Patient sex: F
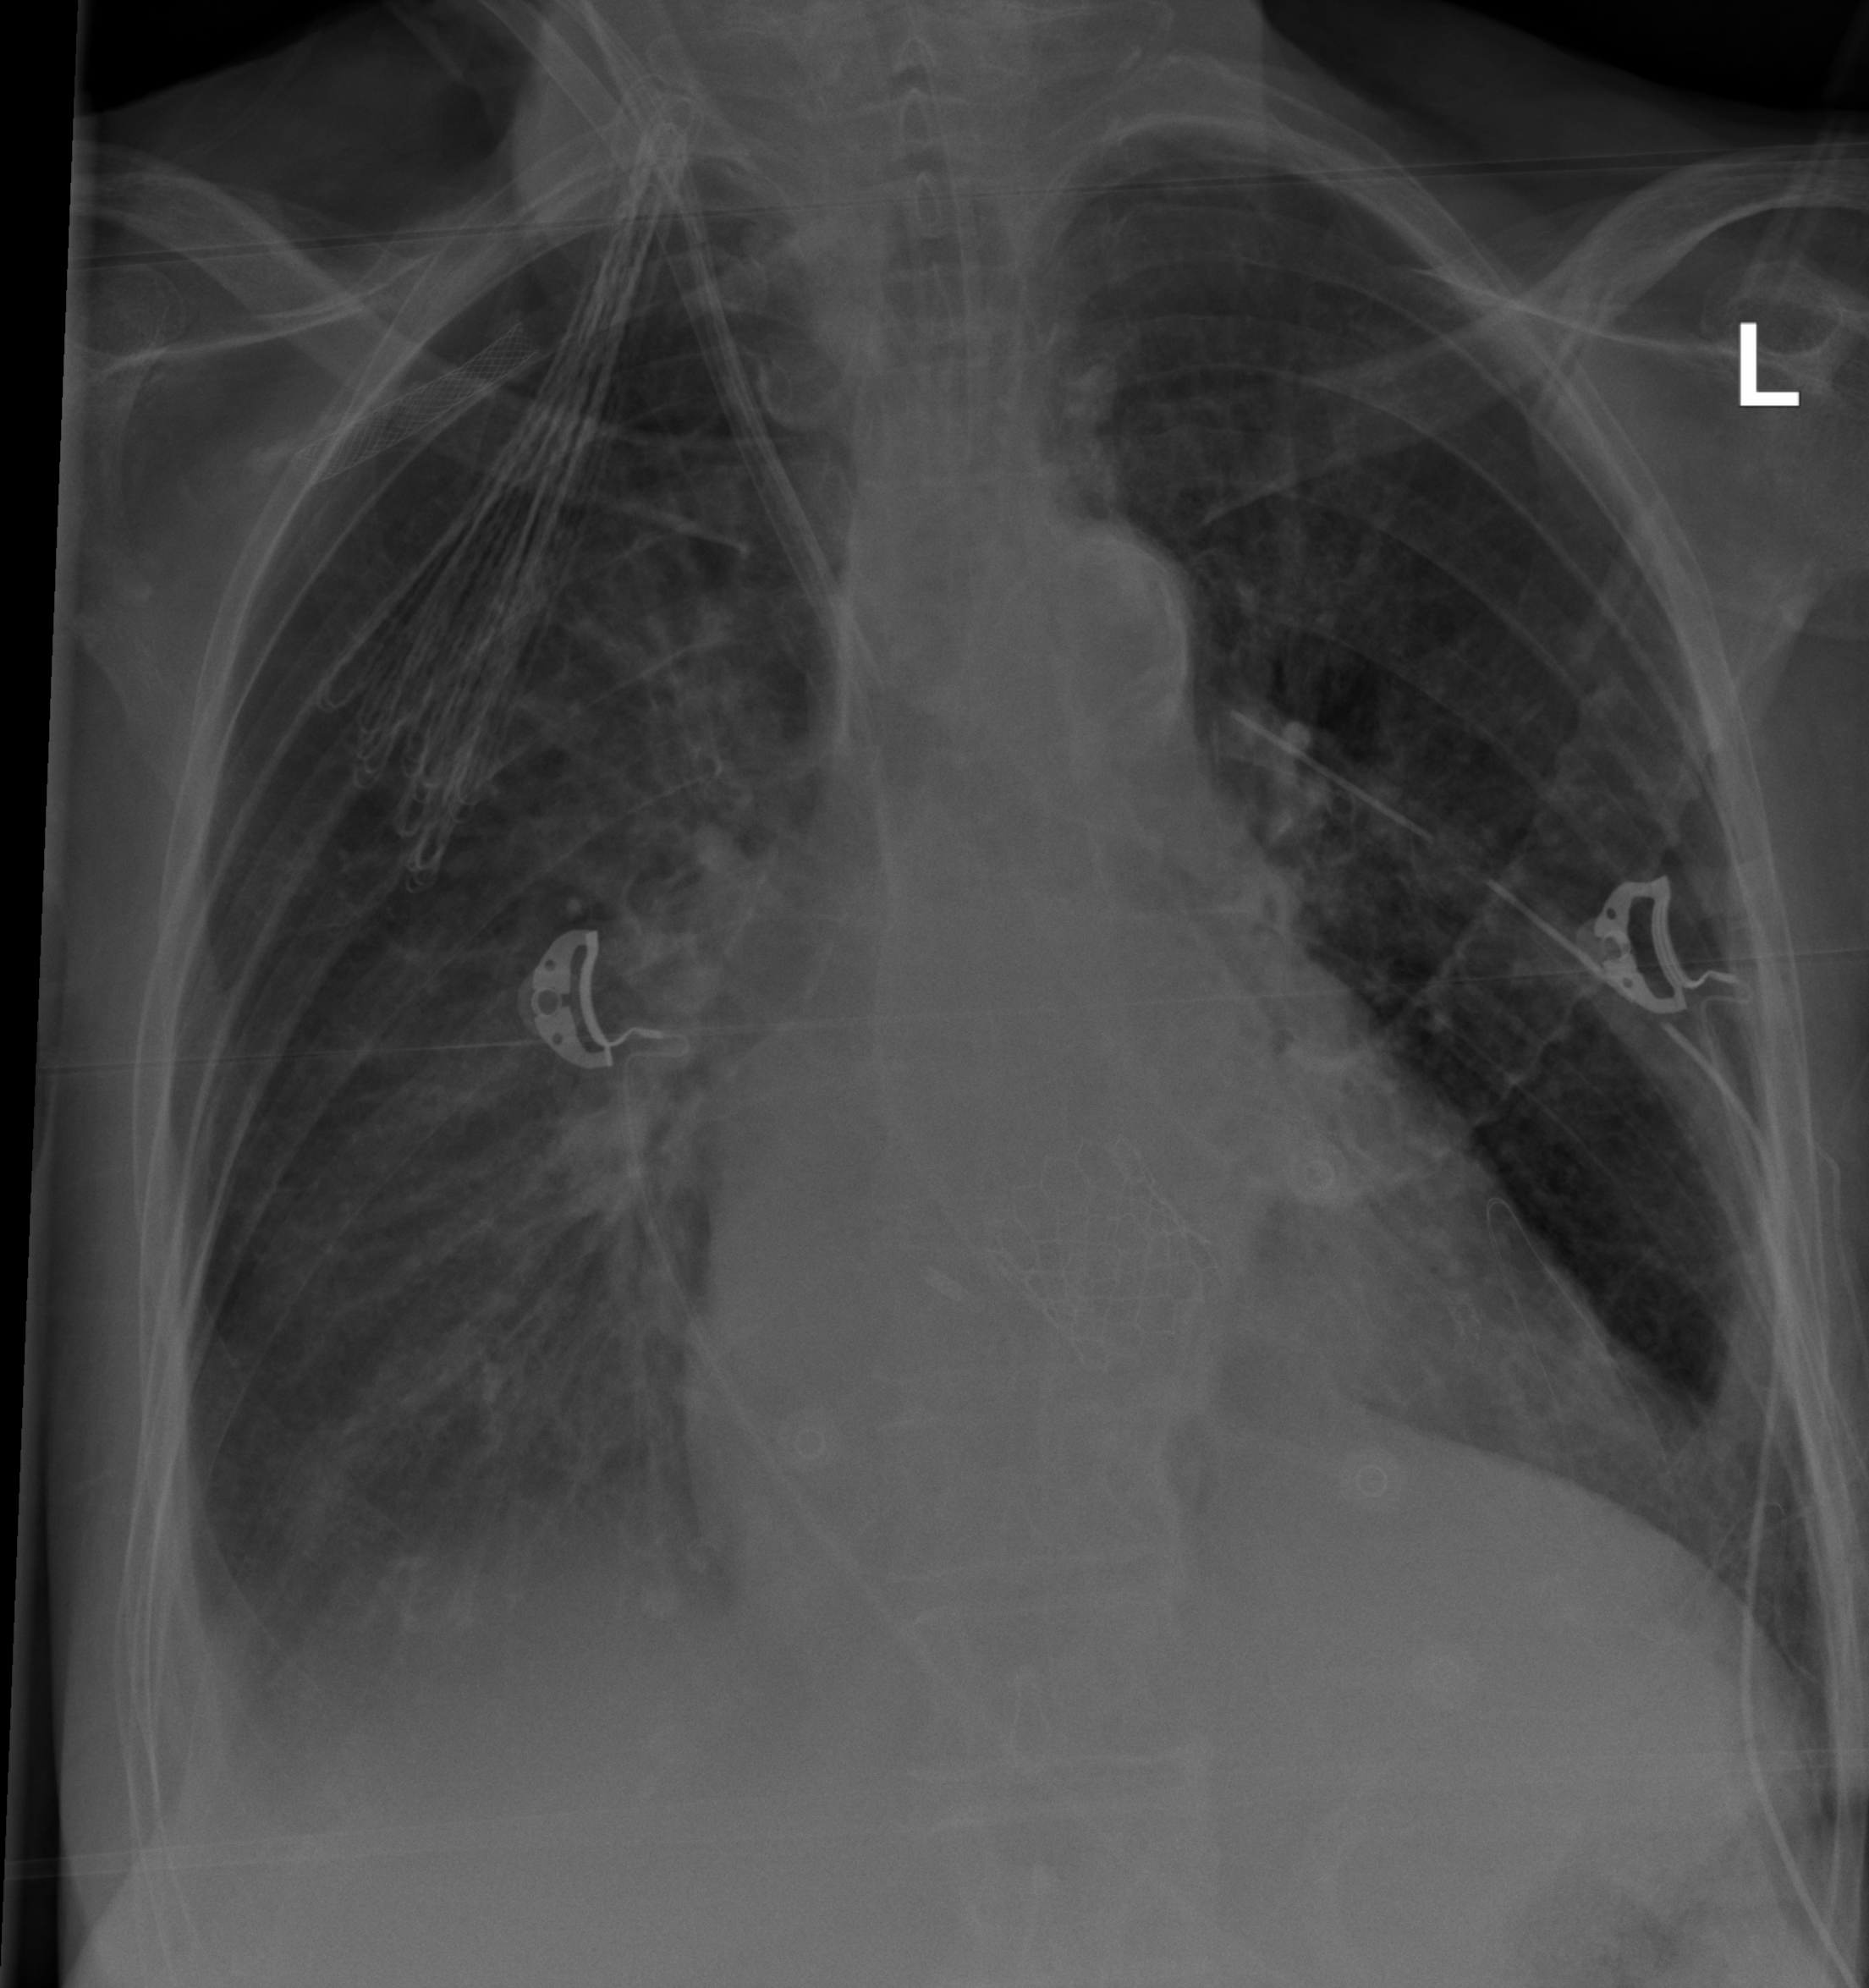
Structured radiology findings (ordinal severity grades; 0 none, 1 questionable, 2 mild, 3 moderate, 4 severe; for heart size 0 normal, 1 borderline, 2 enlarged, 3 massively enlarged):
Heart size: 0
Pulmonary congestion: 2
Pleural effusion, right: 2
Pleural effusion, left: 0
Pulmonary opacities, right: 0
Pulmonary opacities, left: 0
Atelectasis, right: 0
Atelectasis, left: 0